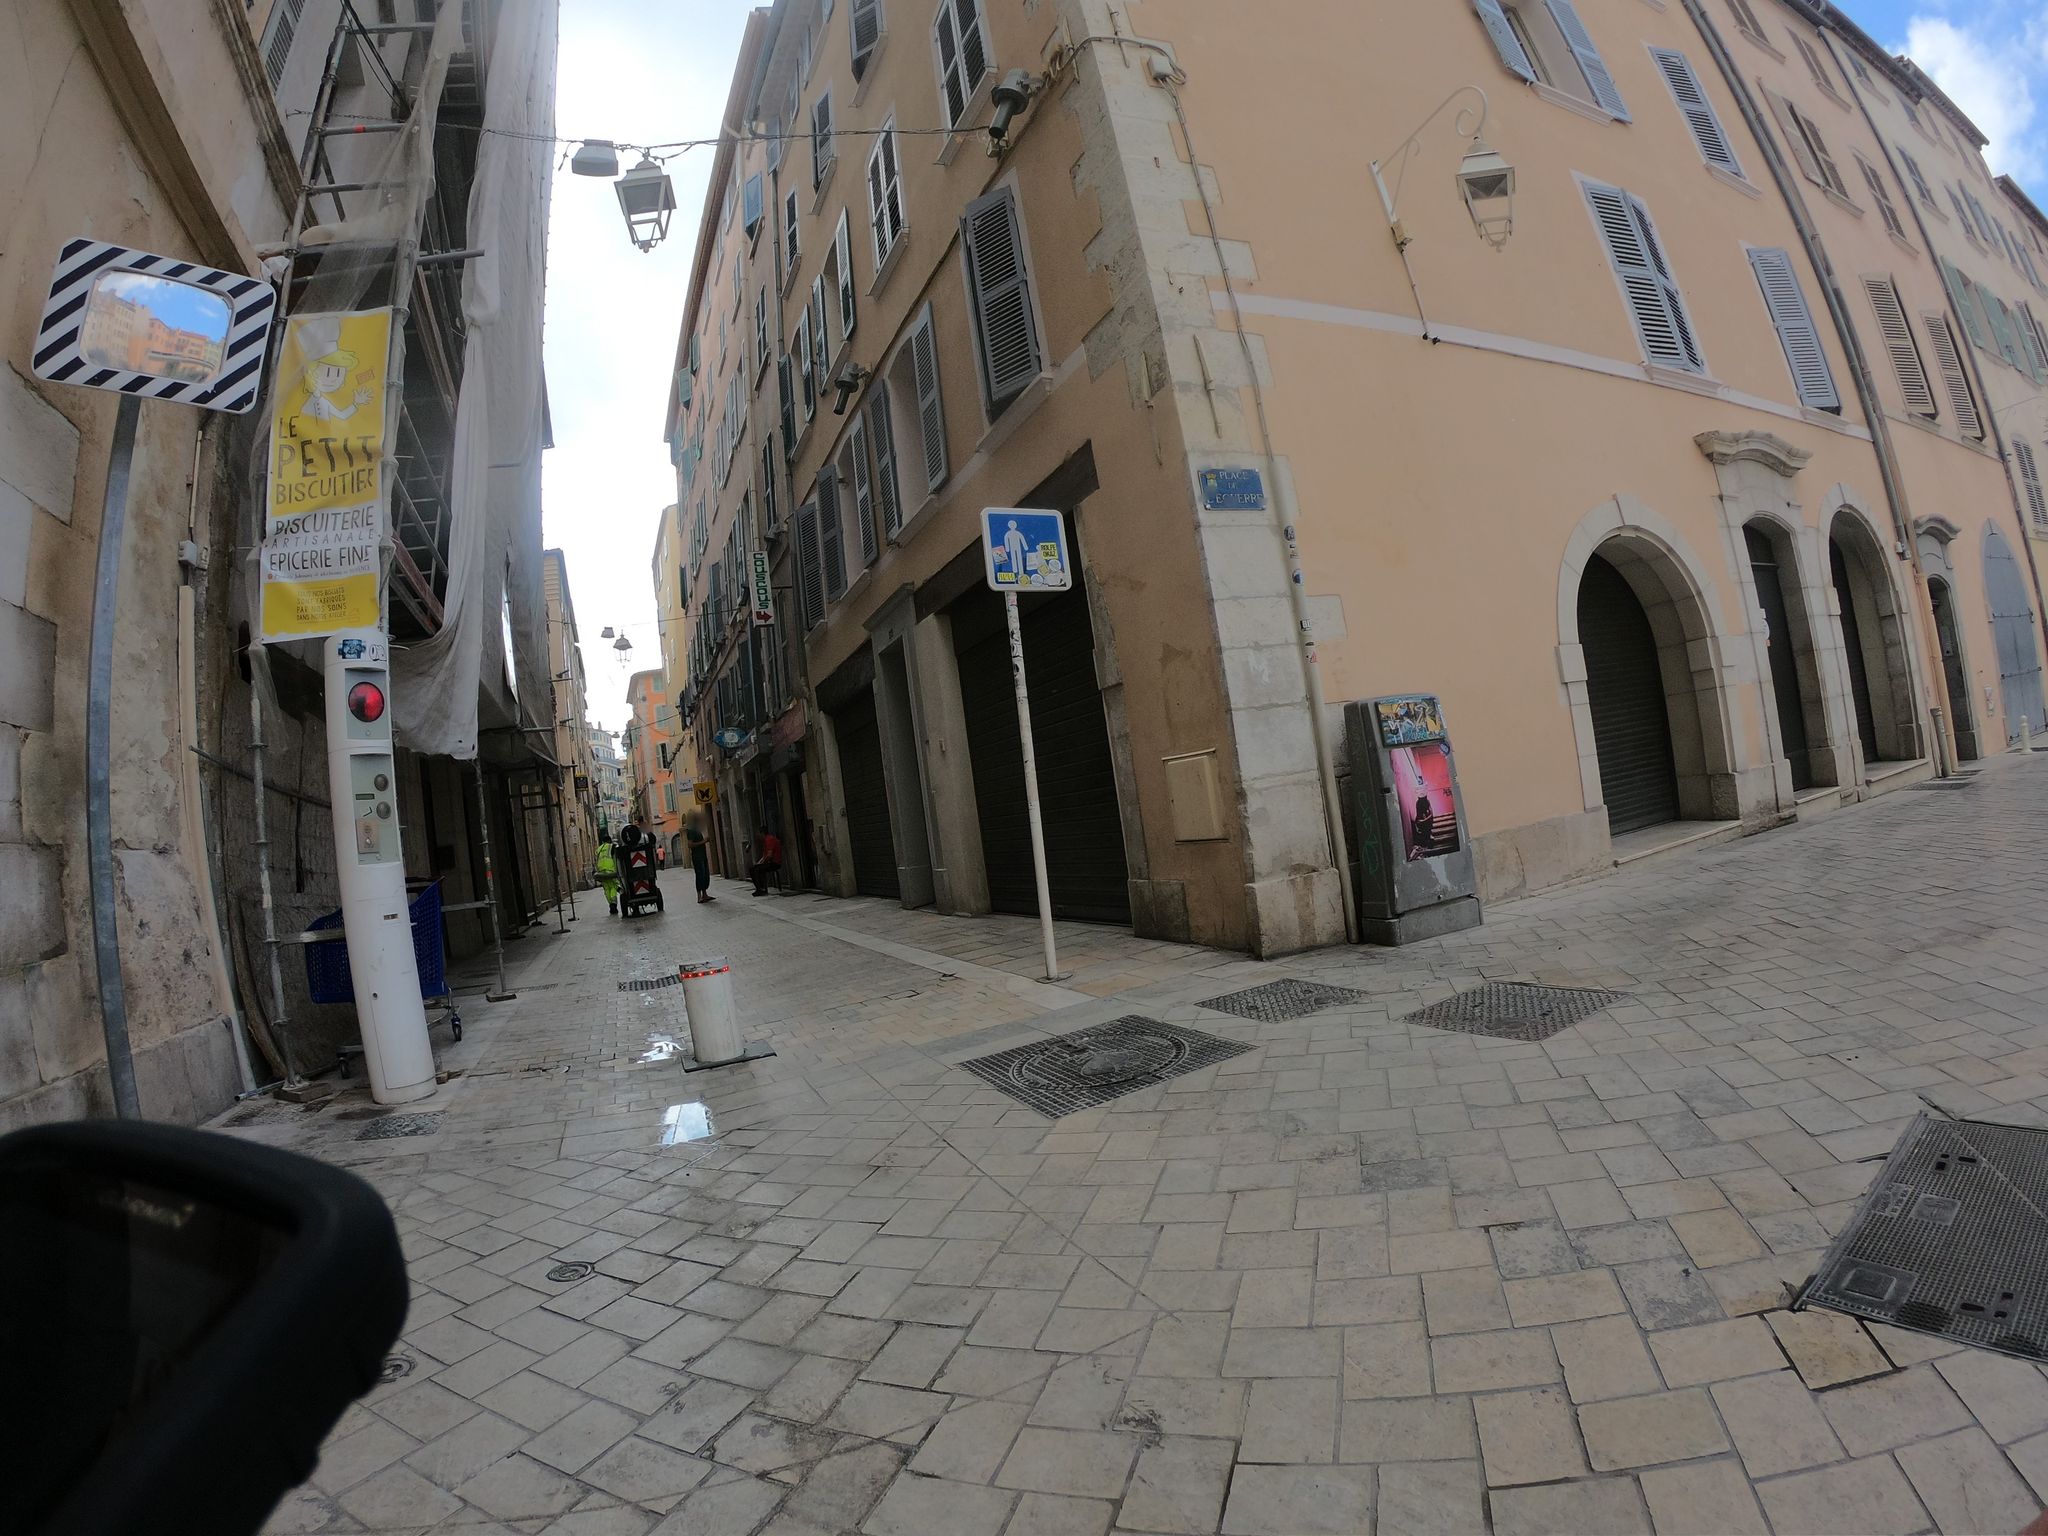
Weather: cloudy
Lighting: day
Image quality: good
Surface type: walking surface
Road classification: living_street
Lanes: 1
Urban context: urban centre
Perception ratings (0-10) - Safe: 6.57, Lively: 8.84, Beautiful: 3.13, Boring: 3.46, Depressing: 7.72, Wealthy: 7.5